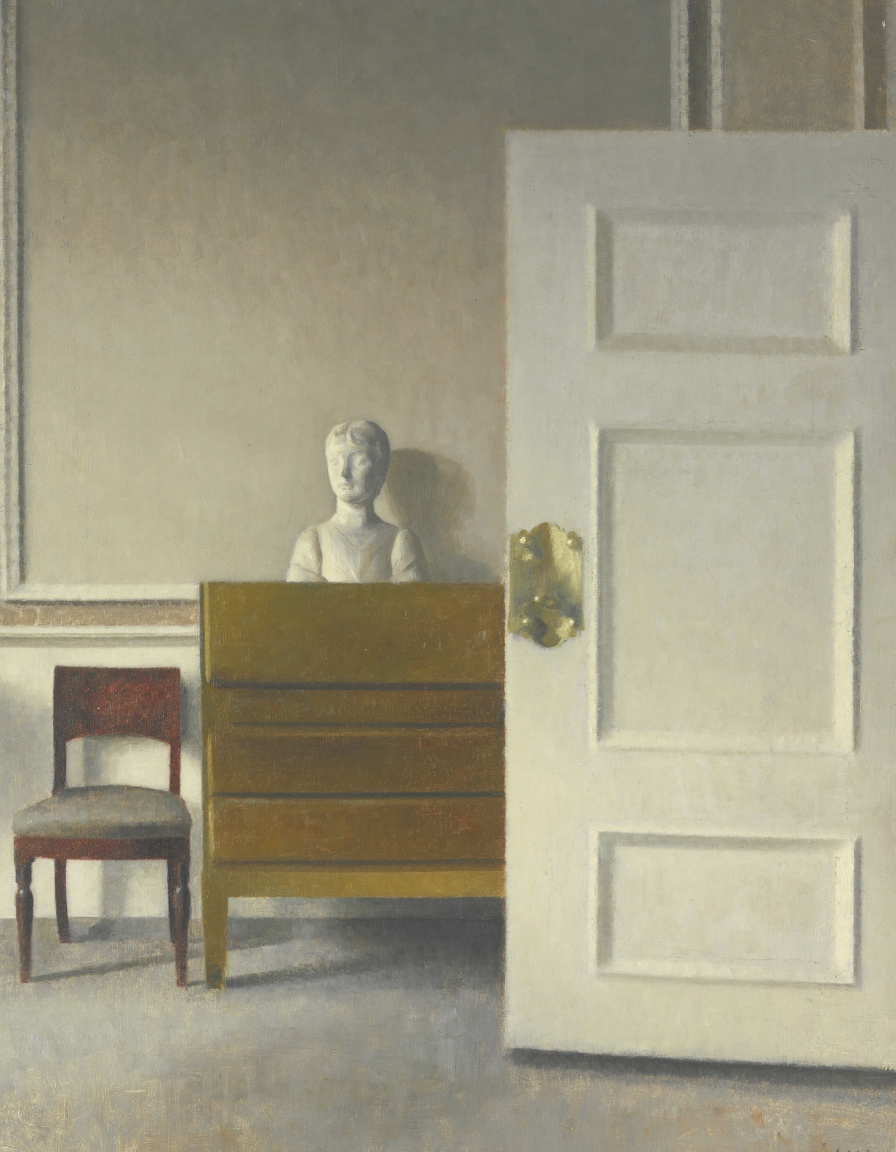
interior painting, wide, bright diffused light, room with wooden chest of drawers topped with white plaster bust, red wooden chair, white panelled open door with brass handle, pale walls, grey floor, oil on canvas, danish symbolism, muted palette